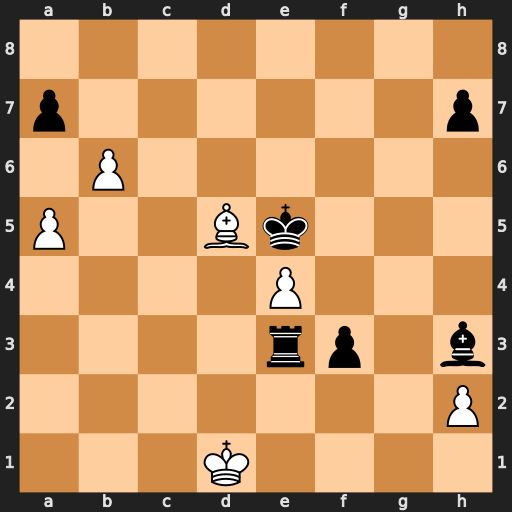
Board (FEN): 8/p6p/1P6/P2Bk3/4P3/4rp1b/7P/3K4
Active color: w
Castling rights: -
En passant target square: -
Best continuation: b7 Rxe4 Bxe4 Kxe4 b8=Q